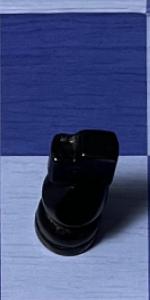
Label: Knight_Black